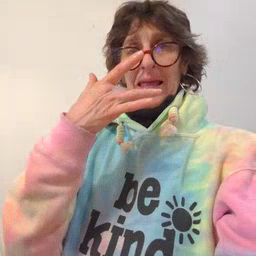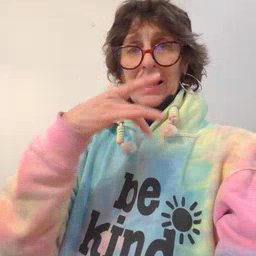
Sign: empty